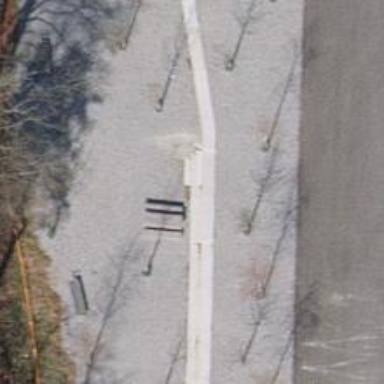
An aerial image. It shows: Picnic table located in leisure land area.